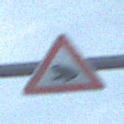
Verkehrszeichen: AmphibienwanderungRechts
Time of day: SunriseSunset
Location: Outdoor (Beach)
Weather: PartlyCloudy
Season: NotSpecified
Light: Natural